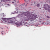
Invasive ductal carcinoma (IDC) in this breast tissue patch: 1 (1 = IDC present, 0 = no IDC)